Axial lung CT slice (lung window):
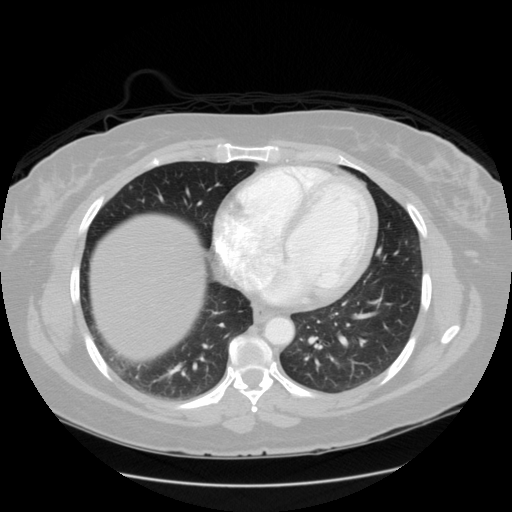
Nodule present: yes
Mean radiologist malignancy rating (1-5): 2.5